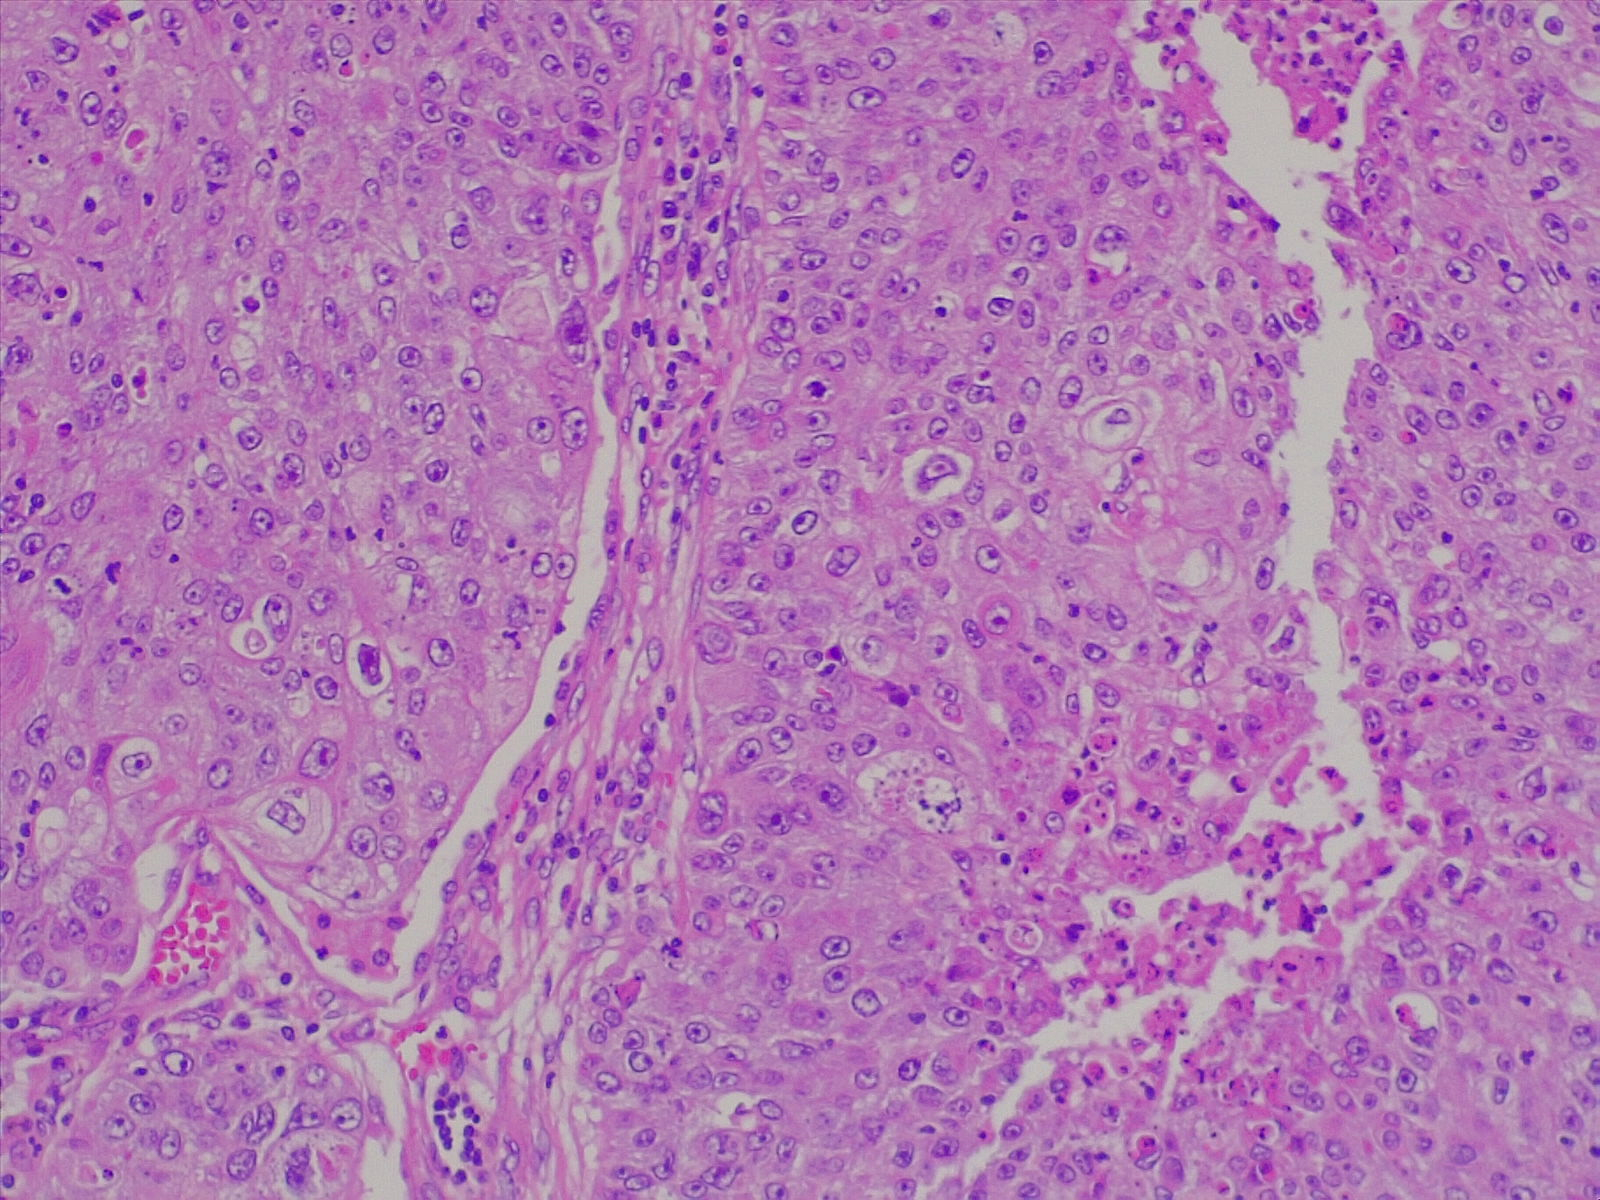
Label: lung squamous cell carcinoma, poorly differentiated